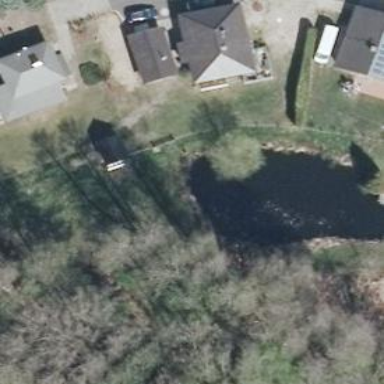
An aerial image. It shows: Pond with natural water.